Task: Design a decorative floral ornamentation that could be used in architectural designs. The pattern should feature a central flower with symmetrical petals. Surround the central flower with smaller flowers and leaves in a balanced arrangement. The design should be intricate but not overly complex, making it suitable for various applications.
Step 280:
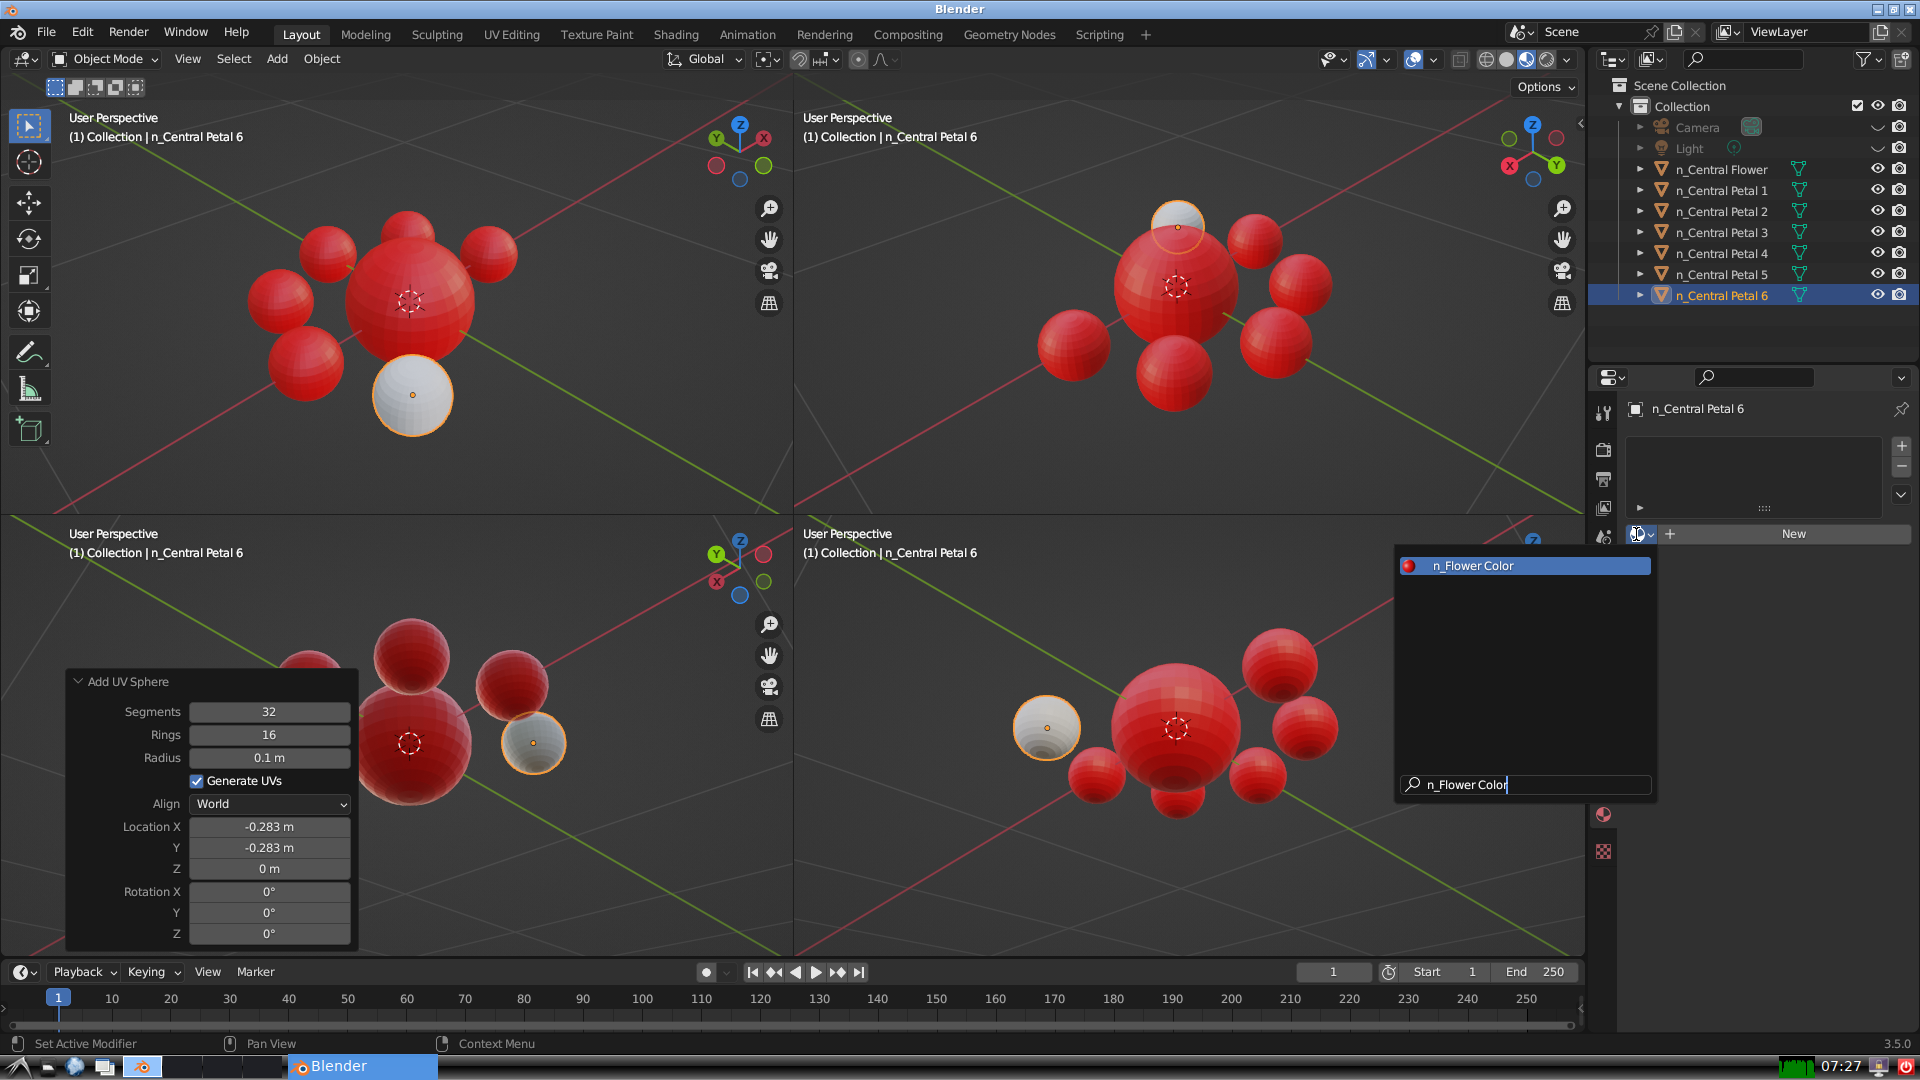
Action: {"key_press": ['Return']}